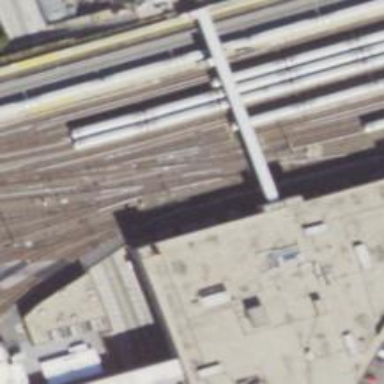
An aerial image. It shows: Electrified rail service yard.